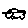
Label: cloud